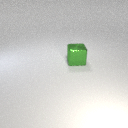
large green metal cube